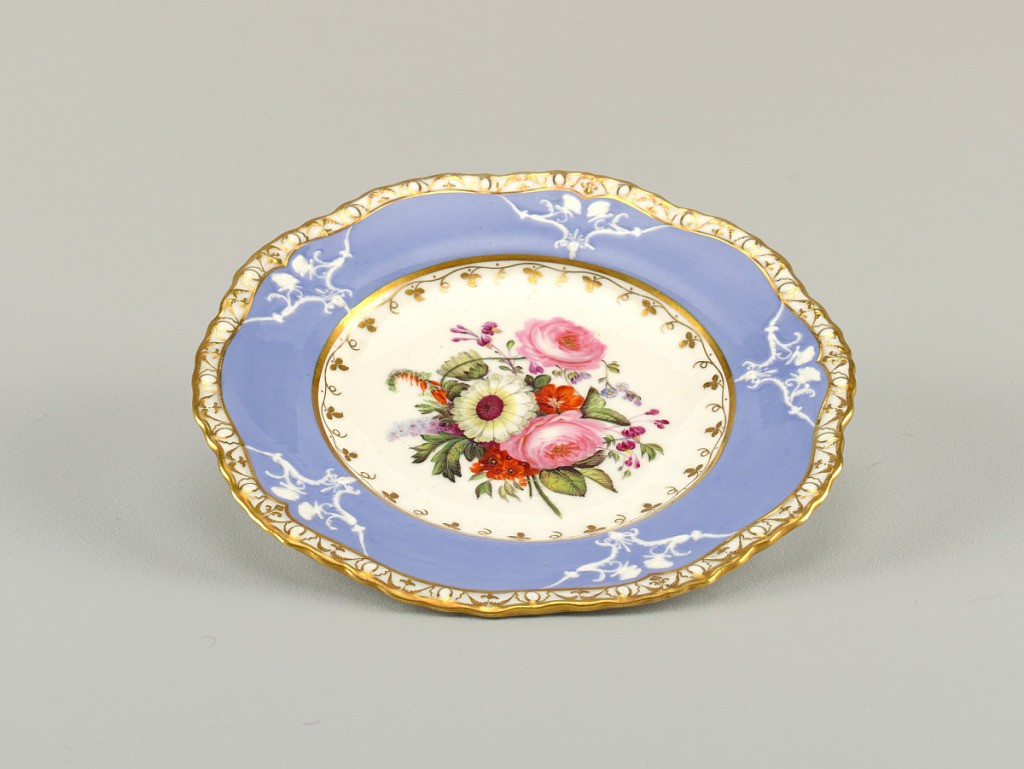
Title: Plate, from a Dessert Service
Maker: Spode Ceramic Works, English, established 1776
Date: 1833–1847
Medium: porcelain (feldspar), vitreous enamel, gold
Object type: plate
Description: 1959-155-1-a: Circular form with scalloped edge and shallow well...